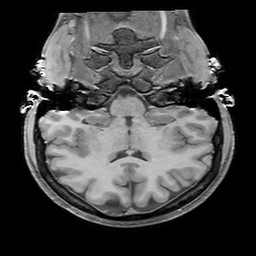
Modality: T1w
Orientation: sagittal
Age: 30
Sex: female
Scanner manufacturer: philips
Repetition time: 0.0076 s
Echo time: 0.0024 s